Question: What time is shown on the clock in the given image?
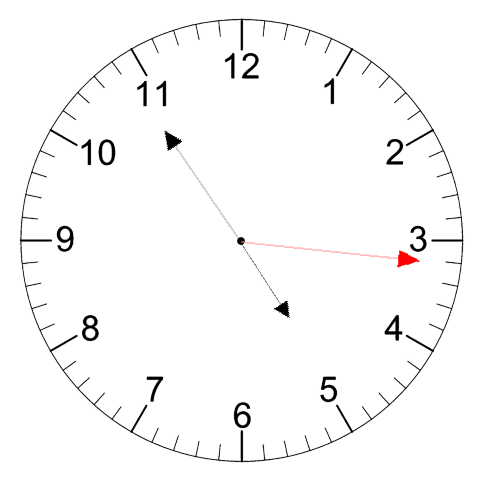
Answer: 04:54:16